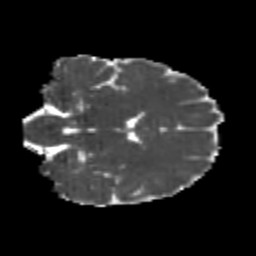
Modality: MD
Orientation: coronal
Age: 21
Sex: male
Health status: healthy
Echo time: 0.074 s